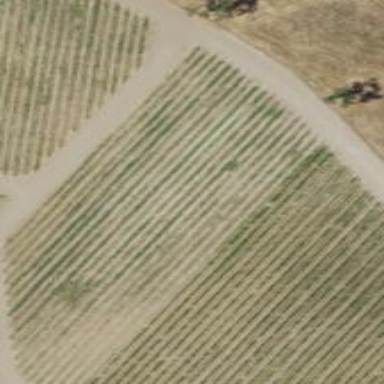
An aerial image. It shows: Vineyard with grape crops.